Field crop: tomato
Growth stage: 1
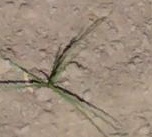
Species: cyperus